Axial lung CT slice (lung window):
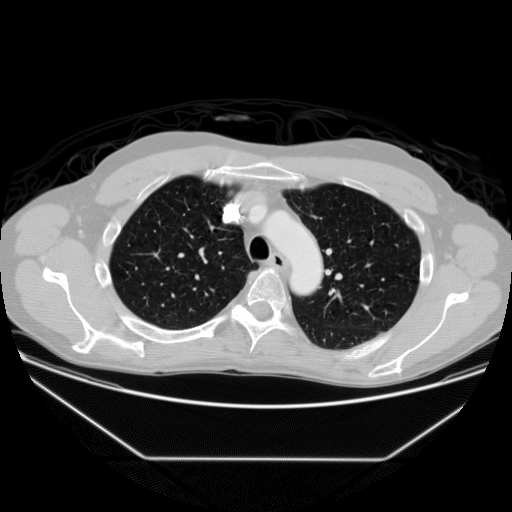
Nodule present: no